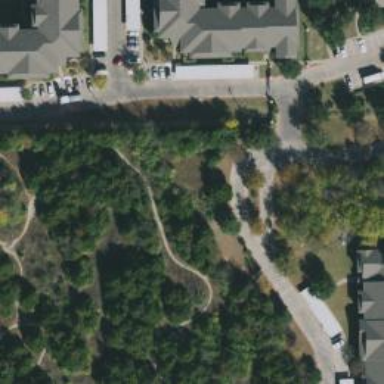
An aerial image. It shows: Service road.